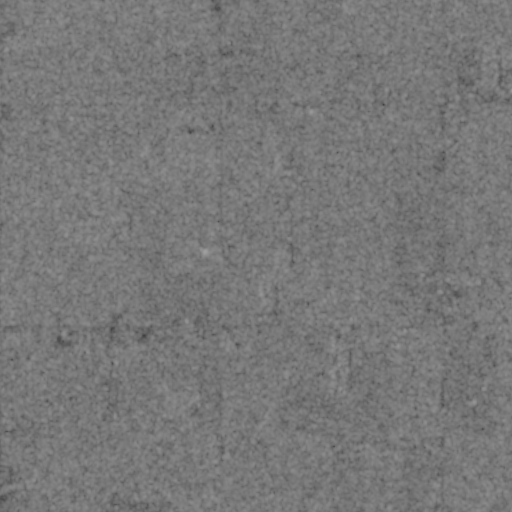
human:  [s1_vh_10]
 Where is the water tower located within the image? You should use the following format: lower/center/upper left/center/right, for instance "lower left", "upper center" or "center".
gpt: The water tower is located in the lower left of the image.
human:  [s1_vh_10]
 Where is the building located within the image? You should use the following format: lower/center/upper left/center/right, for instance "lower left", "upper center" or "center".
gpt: The building is located in the center right of the image.
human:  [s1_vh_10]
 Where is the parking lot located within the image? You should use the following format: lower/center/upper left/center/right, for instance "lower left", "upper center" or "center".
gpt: There is no parking lot in the image.

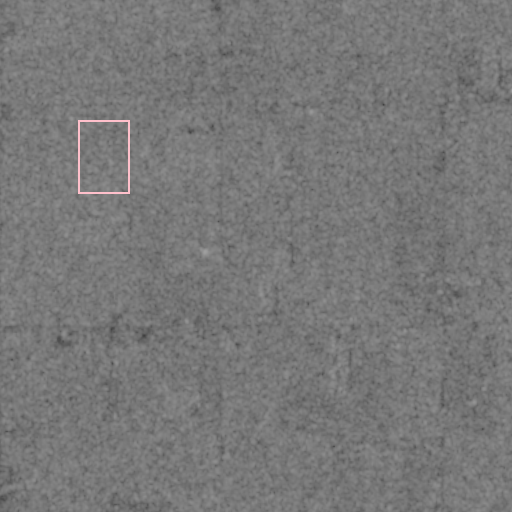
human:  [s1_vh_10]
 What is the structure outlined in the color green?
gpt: There is no green outline.
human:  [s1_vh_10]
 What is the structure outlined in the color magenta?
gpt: There is no structure outlined in magenta.